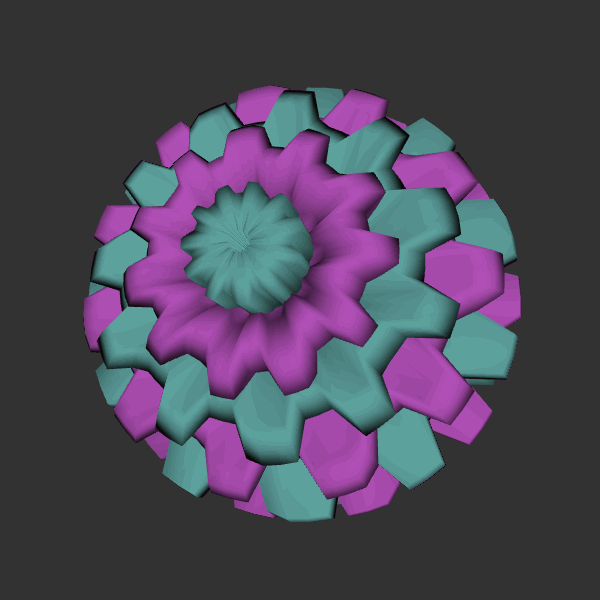
Background: dark